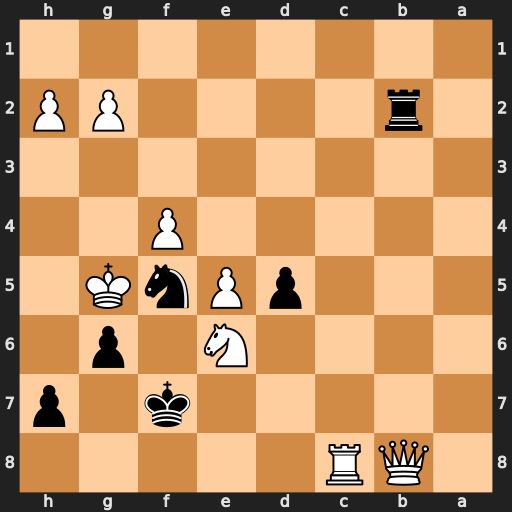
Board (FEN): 1QR5/5k1p/4N1p1/3pPnK1/5P2/8/1r4PP/8
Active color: b
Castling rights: -
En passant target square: -
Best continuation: Rxg2#